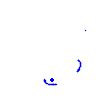
Particle: proton